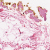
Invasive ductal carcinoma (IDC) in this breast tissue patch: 0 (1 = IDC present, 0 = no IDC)